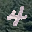
Label: 4